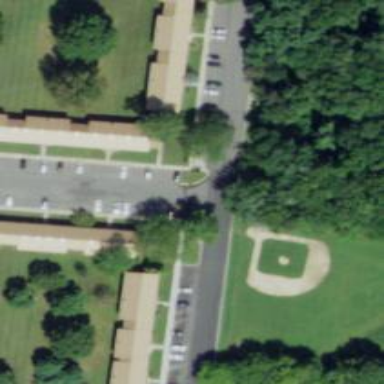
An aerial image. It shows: Baseball pitch for leisure land activities.